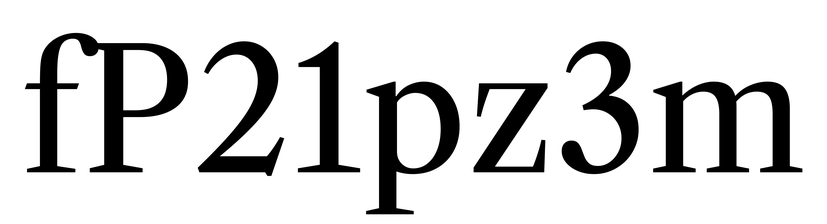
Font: LibreCaslonText_Regular